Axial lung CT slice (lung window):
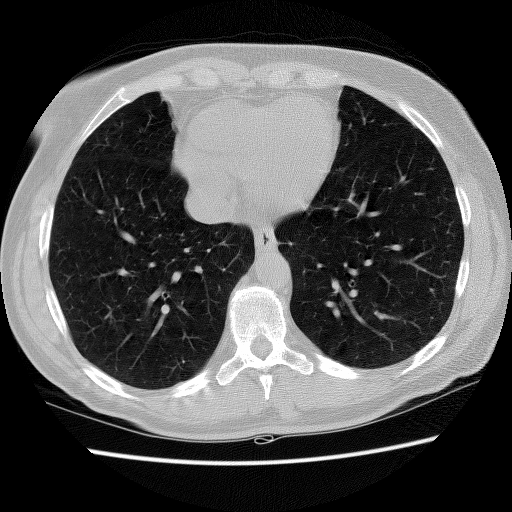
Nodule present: no